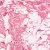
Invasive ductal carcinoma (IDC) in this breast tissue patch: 0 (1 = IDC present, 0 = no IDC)